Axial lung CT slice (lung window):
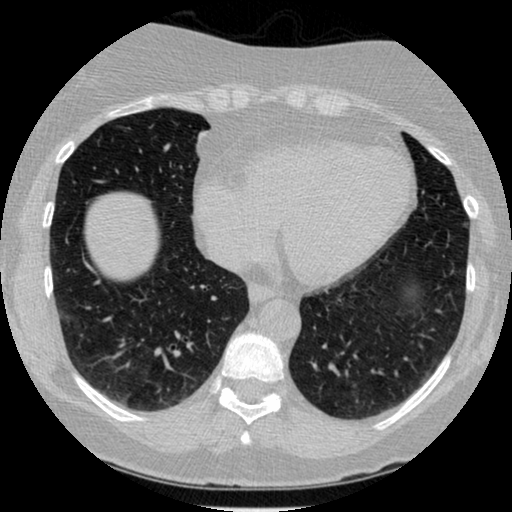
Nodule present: no